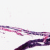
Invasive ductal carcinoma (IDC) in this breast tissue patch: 0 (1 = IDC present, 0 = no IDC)